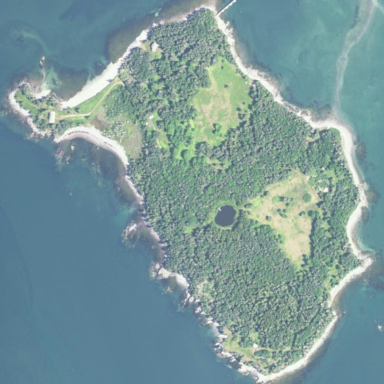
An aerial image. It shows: Island with natural coastline.